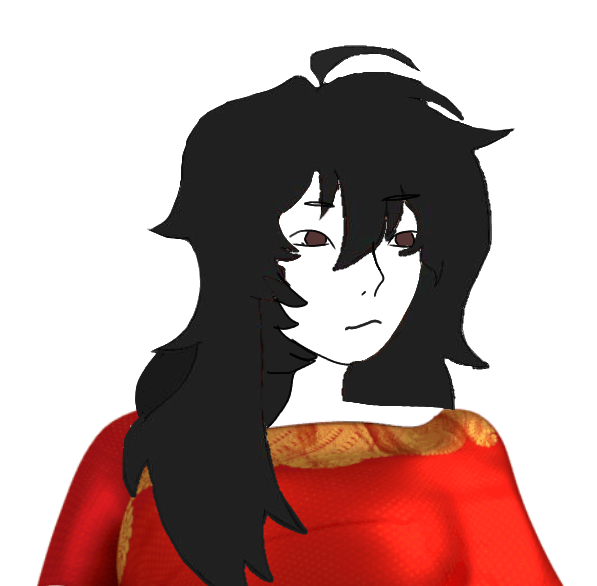
Label: 5_Doomer_Girl